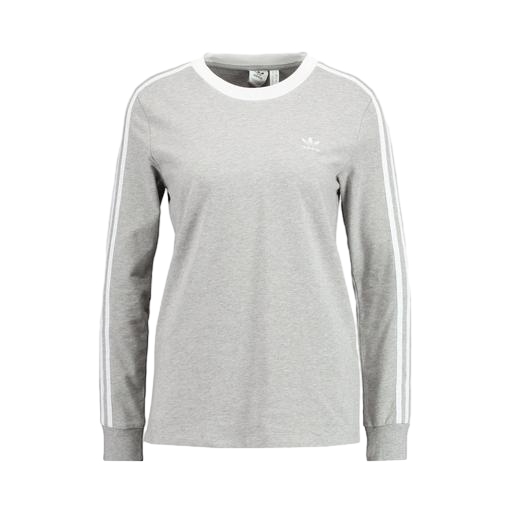
ls tee, long-sleeve tee, longsleeve t-shirt, white background